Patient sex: F
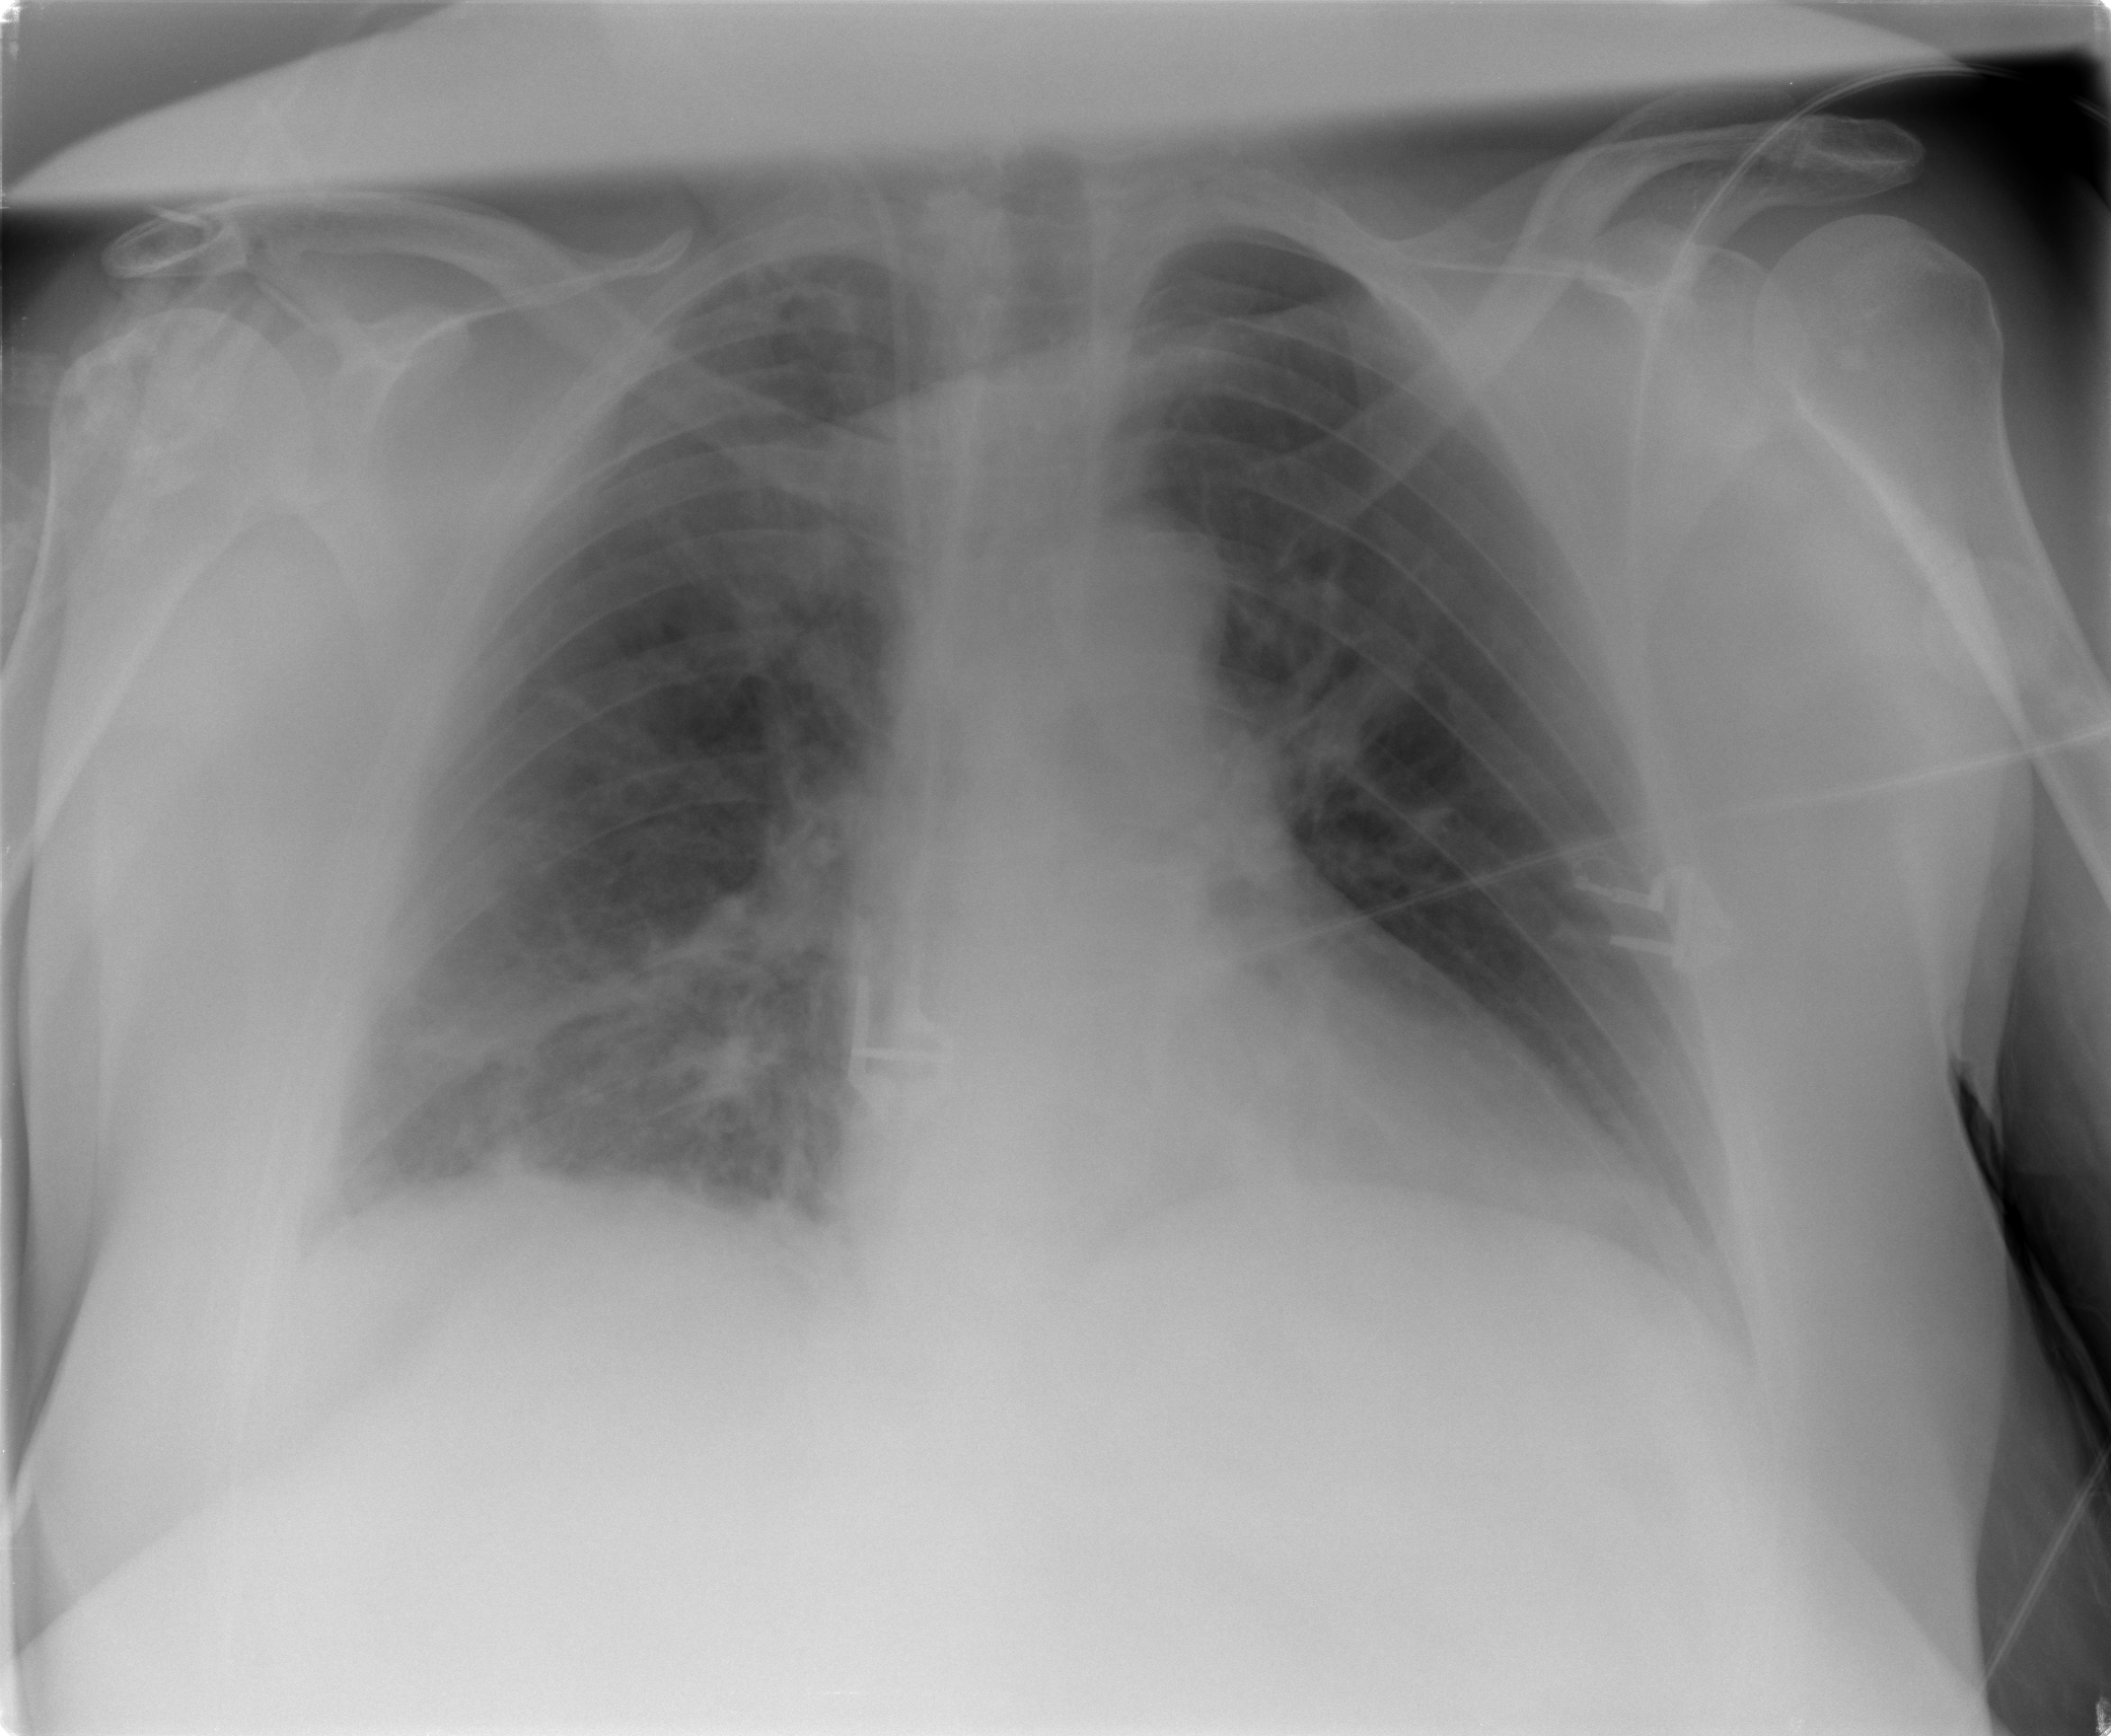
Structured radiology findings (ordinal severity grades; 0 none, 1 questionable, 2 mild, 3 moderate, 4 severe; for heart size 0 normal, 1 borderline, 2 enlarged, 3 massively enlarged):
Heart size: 0
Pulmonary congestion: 0
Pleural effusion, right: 0
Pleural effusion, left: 0
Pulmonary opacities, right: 3
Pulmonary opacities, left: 0
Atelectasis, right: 2
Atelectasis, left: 0